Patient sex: F
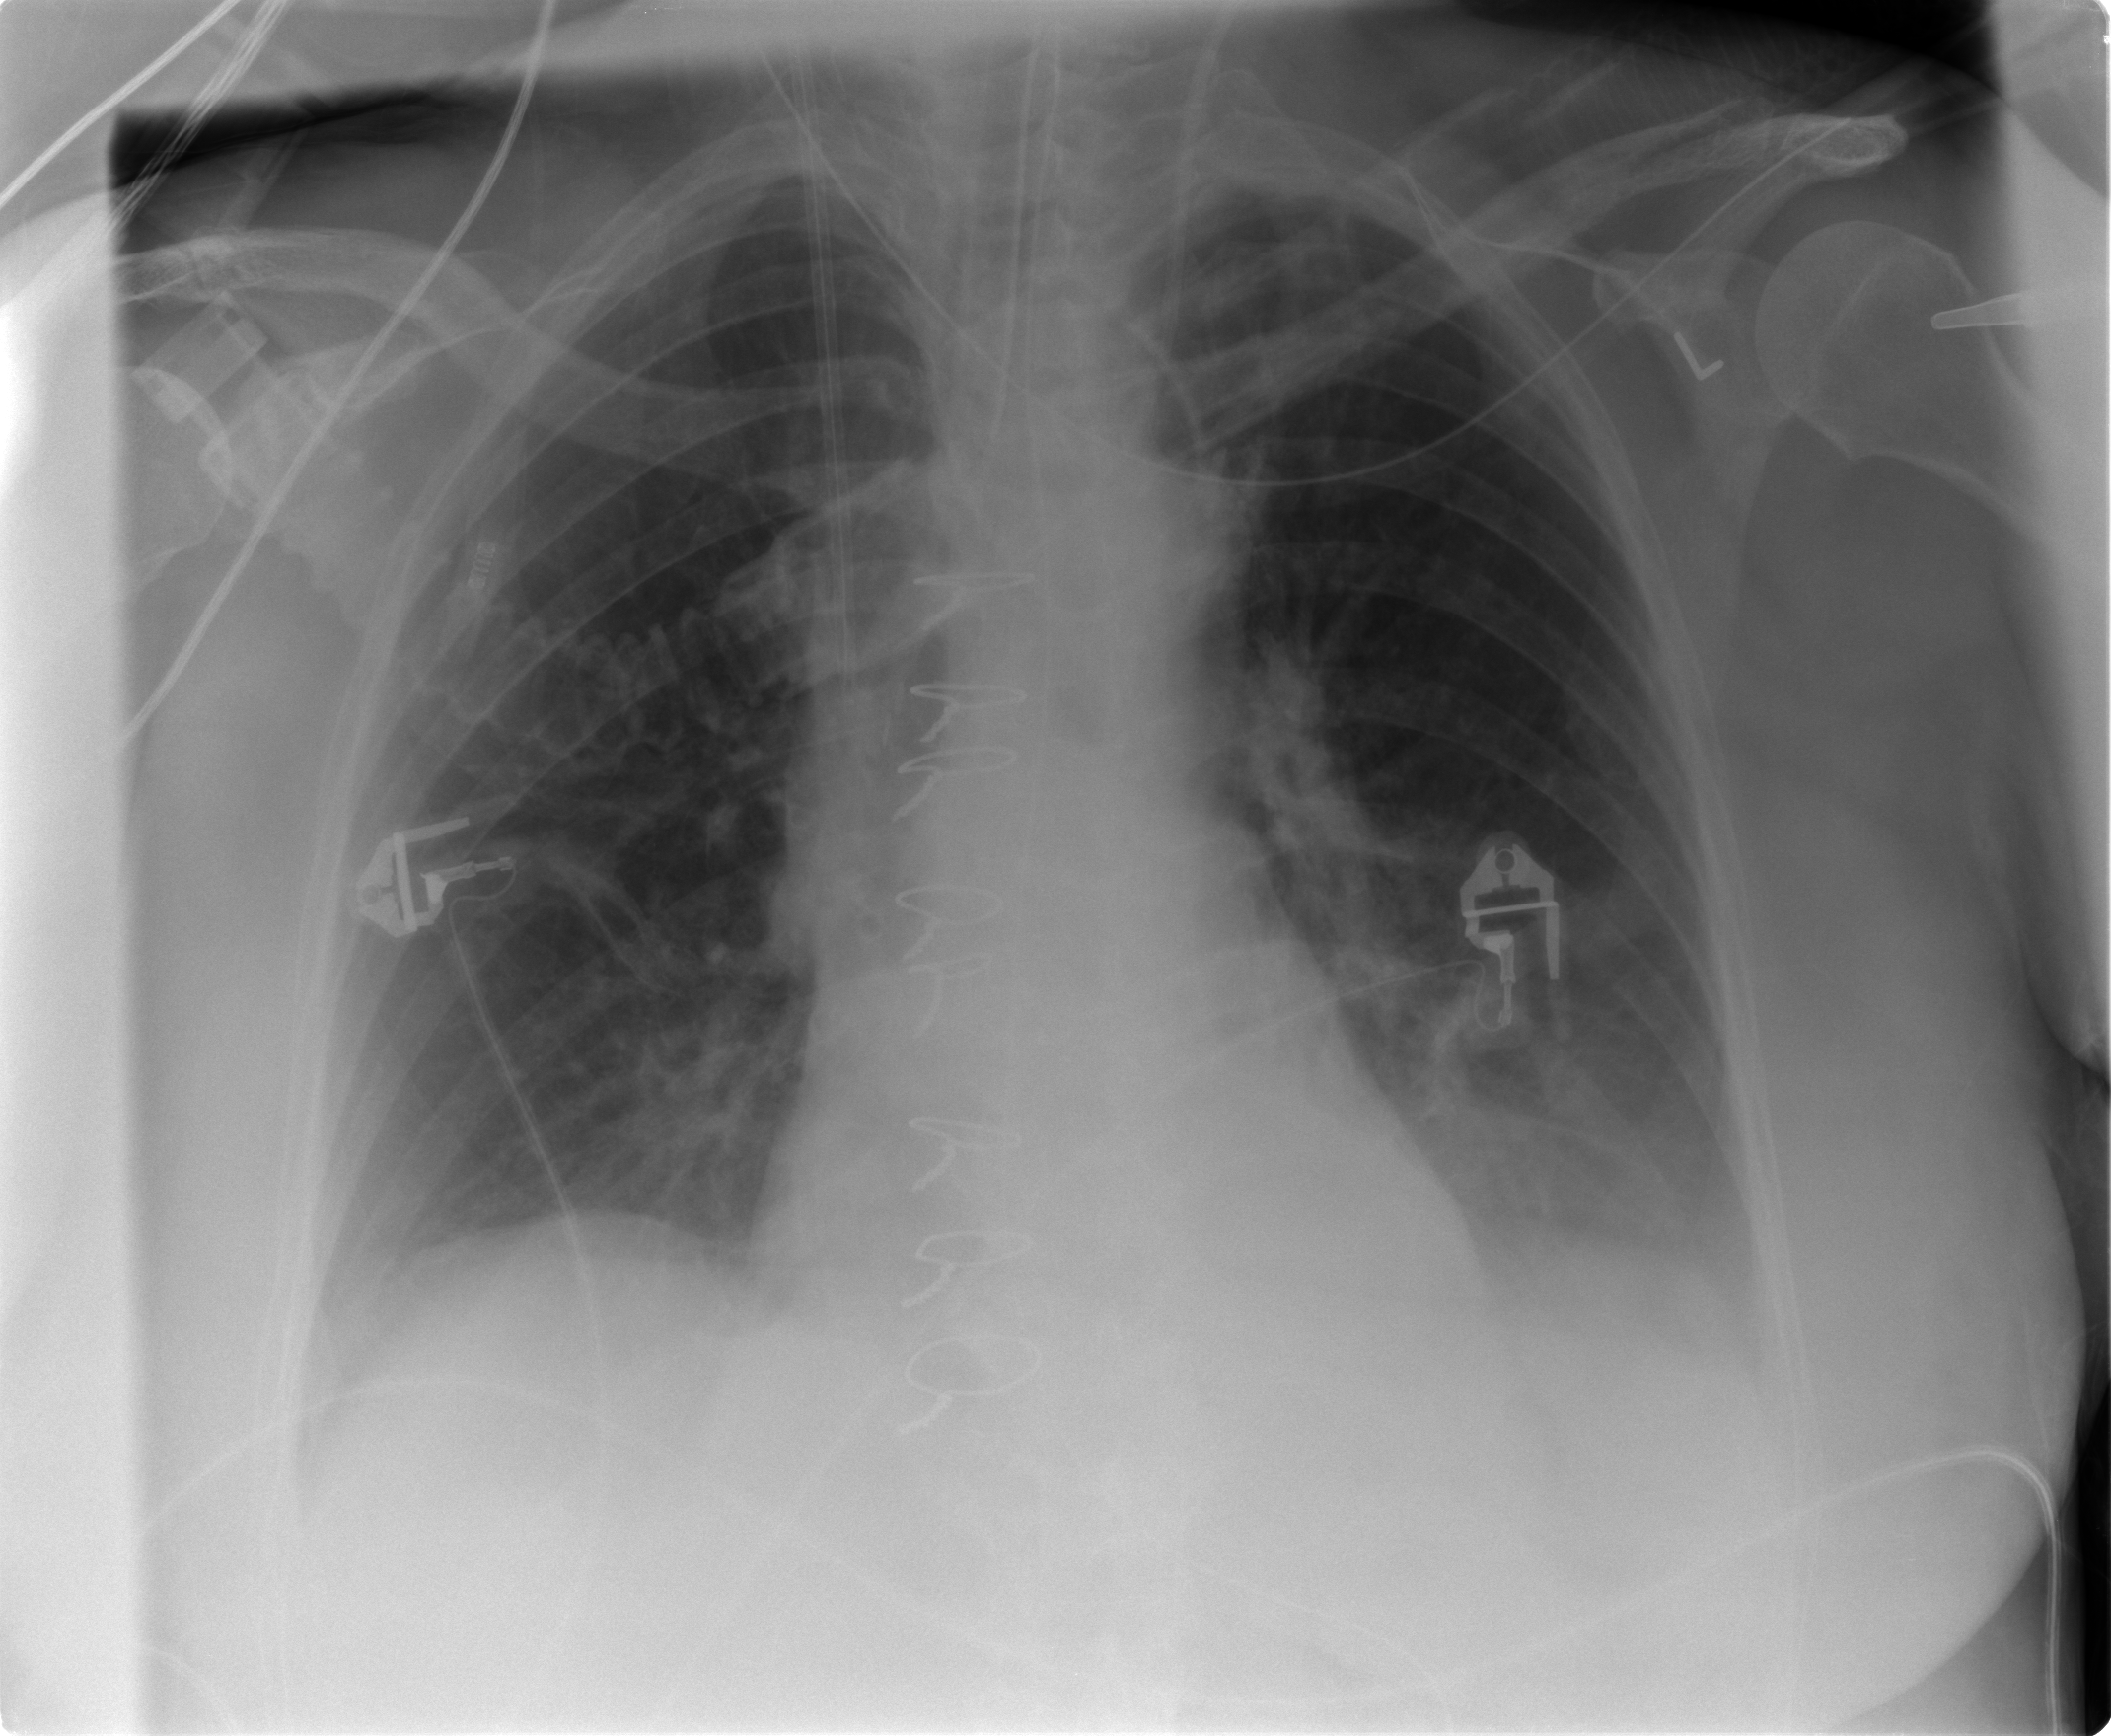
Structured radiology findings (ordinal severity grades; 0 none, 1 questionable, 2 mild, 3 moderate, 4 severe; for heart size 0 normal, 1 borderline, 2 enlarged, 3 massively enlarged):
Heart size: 0
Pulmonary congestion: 1
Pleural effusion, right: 2
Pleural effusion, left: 2
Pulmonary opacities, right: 0
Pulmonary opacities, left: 0
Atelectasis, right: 2
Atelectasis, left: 2